Field crop: maize
Growth stage: 1
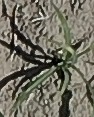
Species: sorghum